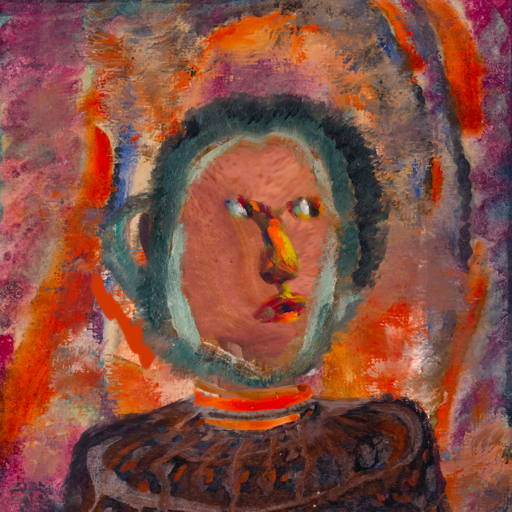
Background: Experience, Head And Neck Side: Mother_And_Son_Mother, Face Side: An_Impression, Bust: Hypocrite, Hair Side: Boggyland, Head Accessory: Blank, Second Necklace: Blank, Necklace: Experience, Baby: Blank